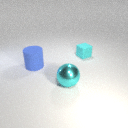
large blue rubber cylinder in front of small cyan rubber cube